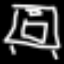
Label: bed